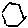
Label: hexagon